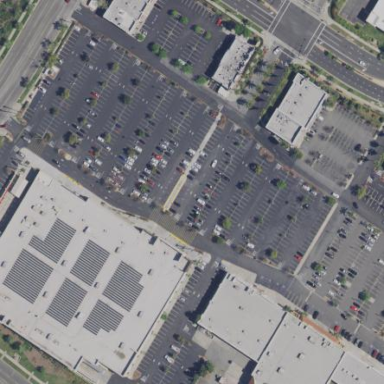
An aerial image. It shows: Retail area.